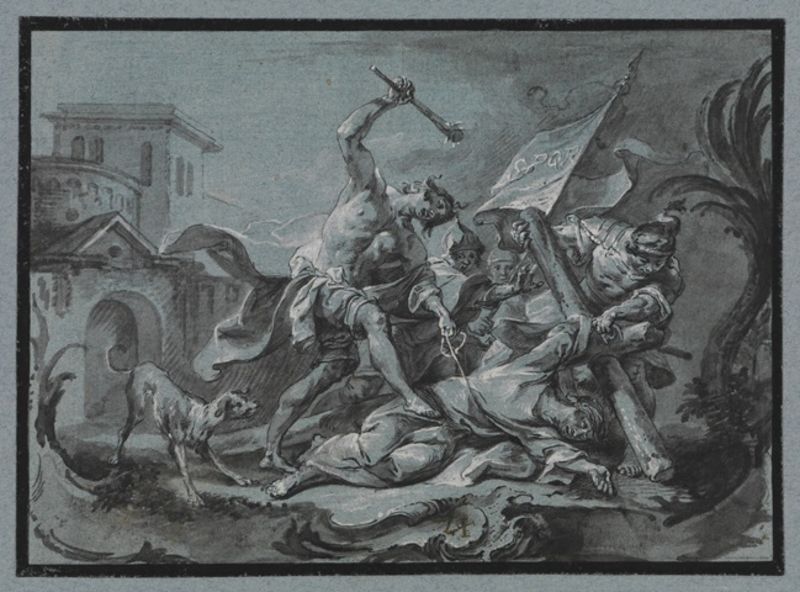
Titel: Christus, unter dem Kreuz gefallen, wird von einem Kriegsknecht geschlagen
Künstler: Johann Wolfgang Baumgartner
Standort: Karlsruhe
Institution: Staatliche Kunsthalle Karlsruhe
Schlagwörter: baum, blau, dunkel, fuß, hand, himmel, kampf, körper, mann, nackt, weiß, wolken, aquarell, landschaft, menschen, stadt, fenster, frau, grau, hut, kreide, männer, nacht, schwarz, skizze, straße, türkis, zeichnung, dach, gebäude, haus, hund, weg, wiese, malerei, falten, halten, hinrichtung, mord, rahmen, tod, ast, häuser, stamm, boden, strick, pflanze, turm, beine, liegen, düster, fahne, flagge, giebel, mauer, grafik, rand, rundbogen, gewalt, schlacht, soldaten, muskeln, tusch, balken, palme, liegend, tor, eingang, schild, antike, burg, kreuz, religion, kohle, seil, festung, draußen, greifen, knüppel, überfall, schlag, schläge, soldat, waffe, helm, rüstung, rom, fries, römer, karfreitag, christus, jesus, kreuzigung, ostern, sterben, christlich, leiden, fall, krieger, stadtmauer, tiara, tempel, opfer, speer, jerusalem, keule, schlagen, petrus, erschlagen, rötel, helfen, stürzen, römisch, fessel, und, spqr, juden, martyrium, folter, passion, maier, kreuzweg, geisselung, schergen, jedus, verurteilter, quälen, geiseln, konflikt, stradt, jesos, shclagen, falls, wuffi, morgensteern, soqr